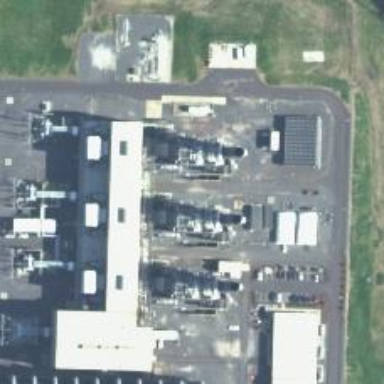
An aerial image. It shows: Gas turbine power generator.